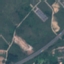
Land use / land cover: Highway